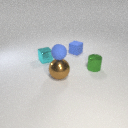
small cyan metal cube behind large brown metal sphere